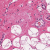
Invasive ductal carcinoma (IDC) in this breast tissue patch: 0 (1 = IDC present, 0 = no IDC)